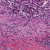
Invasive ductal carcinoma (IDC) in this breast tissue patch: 1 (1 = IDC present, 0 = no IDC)